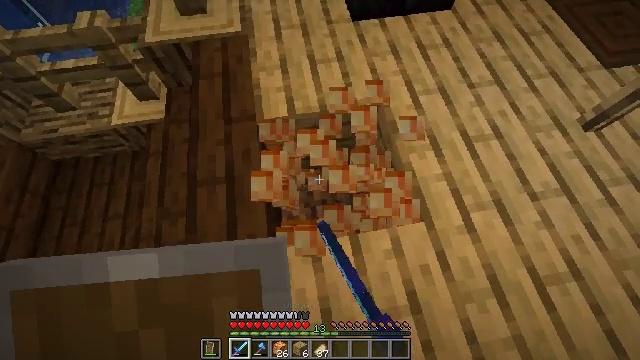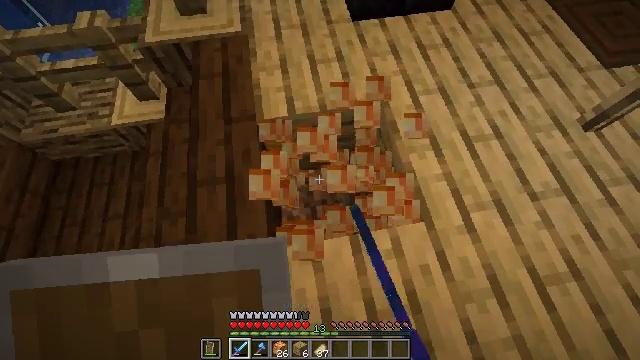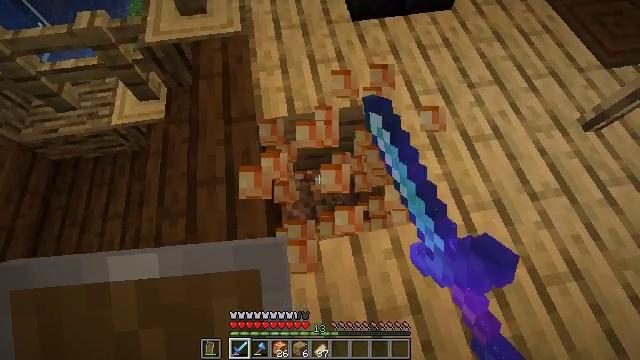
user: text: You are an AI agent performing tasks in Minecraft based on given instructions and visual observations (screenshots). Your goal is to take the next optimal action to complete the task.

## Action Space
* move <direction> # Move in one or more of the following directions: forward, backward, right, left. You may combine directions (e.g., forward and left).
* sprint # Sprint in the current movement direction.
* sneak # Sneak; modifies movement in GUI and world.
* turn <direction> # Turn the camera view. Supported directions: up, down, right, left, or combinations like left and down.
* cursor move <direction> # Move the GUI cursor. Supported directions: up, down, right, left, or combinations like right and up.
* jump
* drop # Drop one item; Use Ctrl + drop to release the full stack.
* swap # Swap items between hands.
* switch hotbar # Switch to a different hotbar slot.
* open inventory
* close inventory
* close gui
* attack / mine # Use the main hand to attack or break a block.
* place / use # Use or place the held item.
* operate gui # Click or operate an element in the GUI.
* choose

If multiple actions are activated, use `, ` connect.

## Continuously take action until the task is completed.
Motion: motion action
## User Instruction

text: Mine the shroomlight block.
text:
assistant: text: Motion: attack / mine
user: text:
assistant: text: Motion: attack / mine
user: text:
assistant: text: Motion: attack / mine